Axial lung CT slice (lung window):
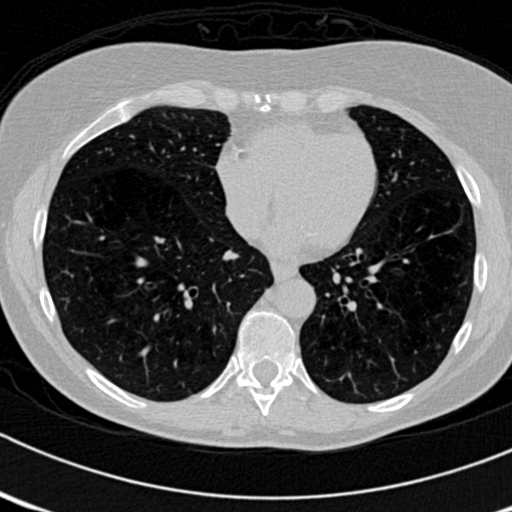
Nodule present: no